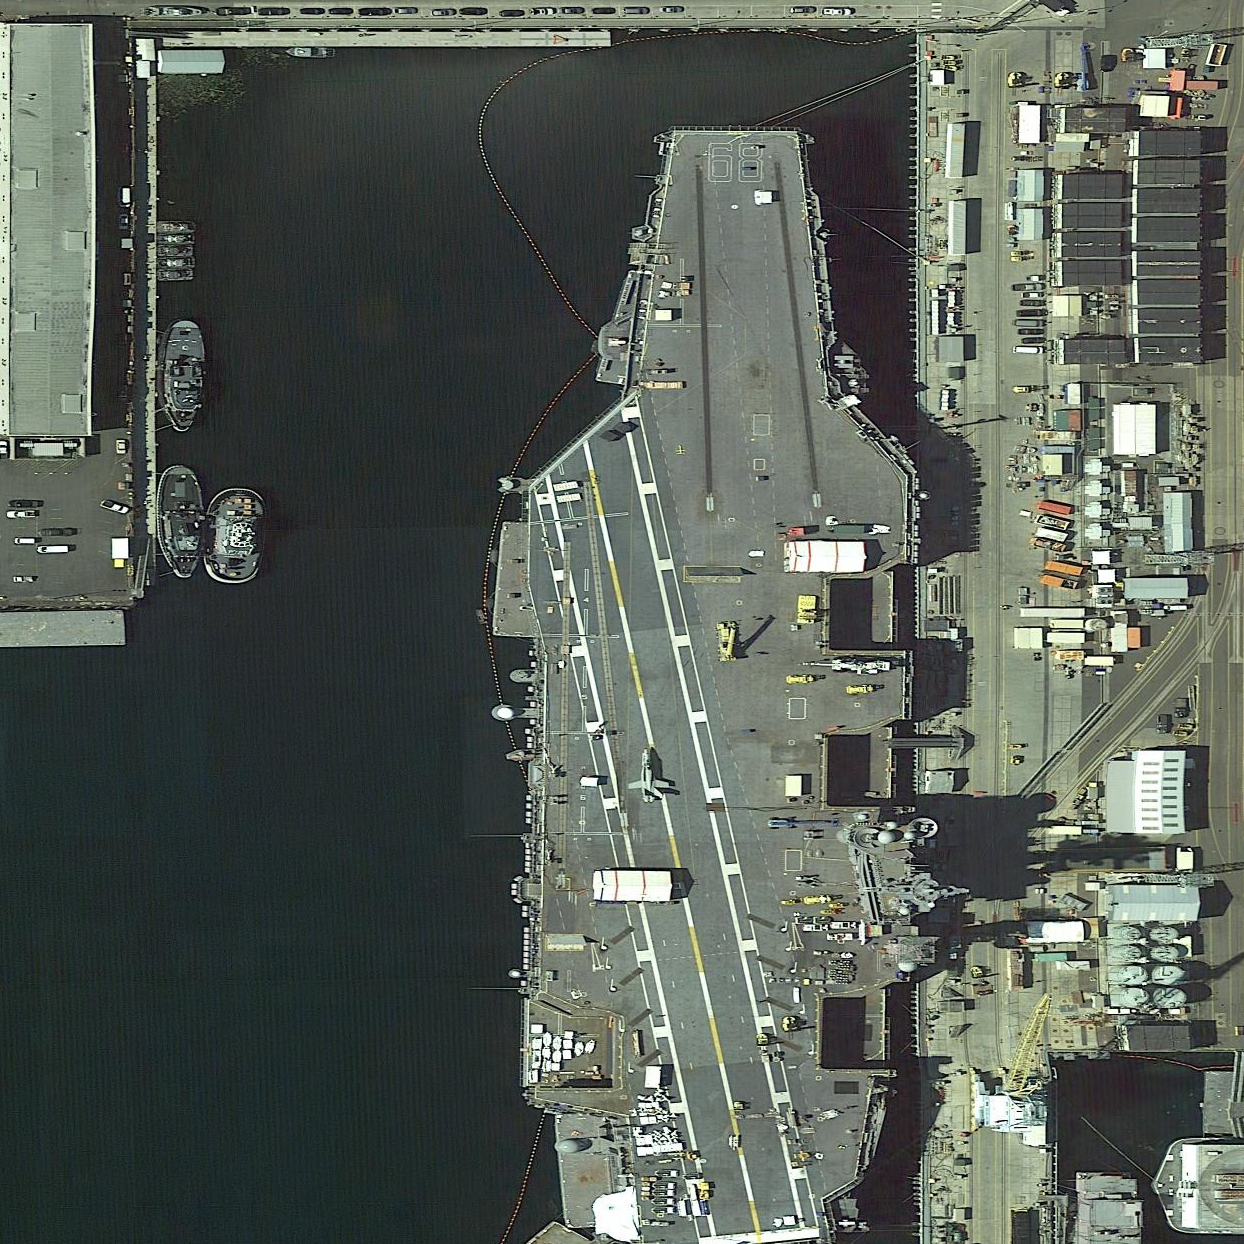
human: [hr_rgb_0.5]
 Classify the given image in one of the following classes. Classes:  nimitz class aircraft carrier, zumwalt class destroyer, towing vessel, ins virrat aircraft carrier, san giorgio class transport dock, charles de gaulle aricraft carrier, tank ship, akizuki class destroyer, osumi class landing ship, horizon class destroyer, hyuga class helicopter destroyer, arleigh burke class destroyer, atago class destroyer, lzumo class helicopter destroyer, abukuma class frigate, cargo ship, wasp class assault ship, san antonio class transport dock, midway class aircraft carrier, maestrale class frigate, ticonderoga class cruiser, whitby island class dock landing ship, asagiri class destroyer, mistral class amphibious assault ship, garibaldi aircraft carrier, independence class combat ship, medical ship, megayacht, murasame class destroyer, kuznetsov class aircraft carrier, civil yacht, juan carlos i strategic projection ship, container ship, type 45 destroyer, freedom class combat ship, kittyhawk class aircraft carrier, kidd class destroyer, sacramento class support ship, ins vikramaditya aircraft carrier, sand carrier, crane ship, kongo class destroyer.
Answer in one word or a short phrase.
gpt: Nimitz class aircraft carrier